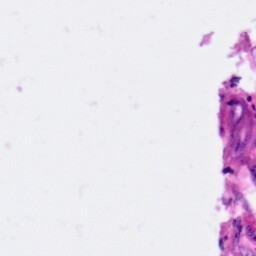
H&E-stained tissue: Pancreatic